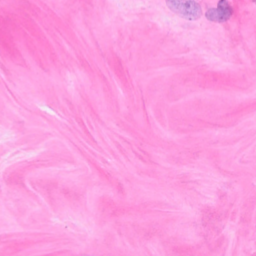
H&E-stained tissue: Breast